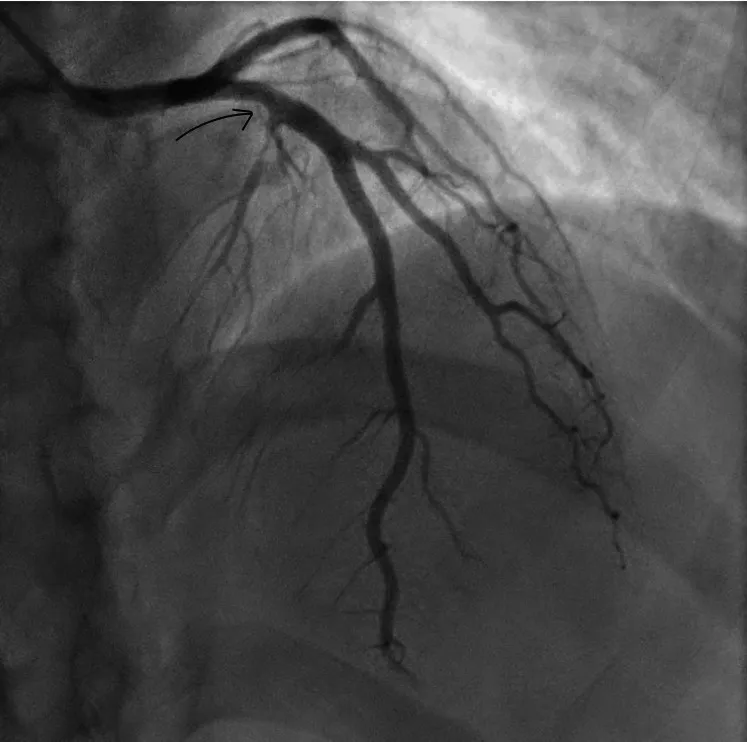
Anteroposterior cranial view of coronary angiography showing mild stenosis (labeled arrow) at the proximal left anterior descending artery (case two).
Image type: radiology (x_ray)